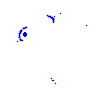
Particle: electron